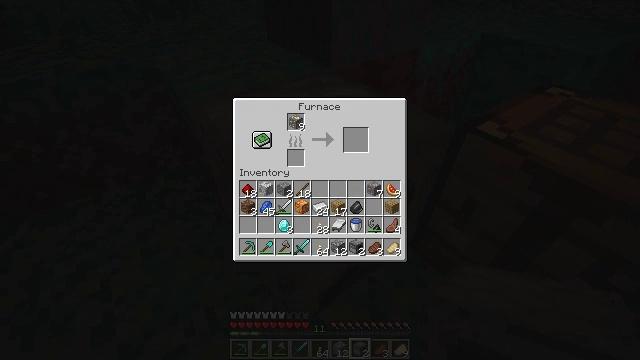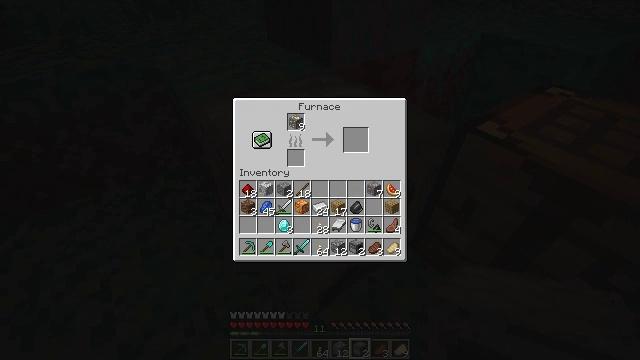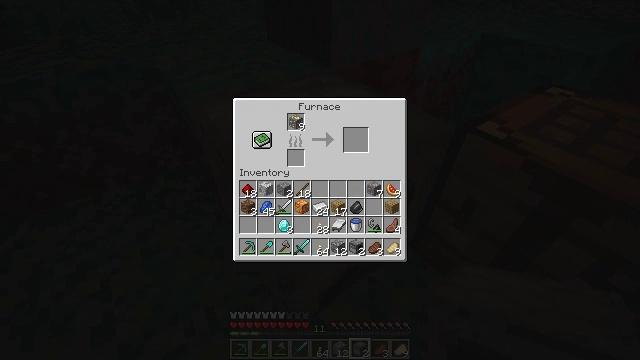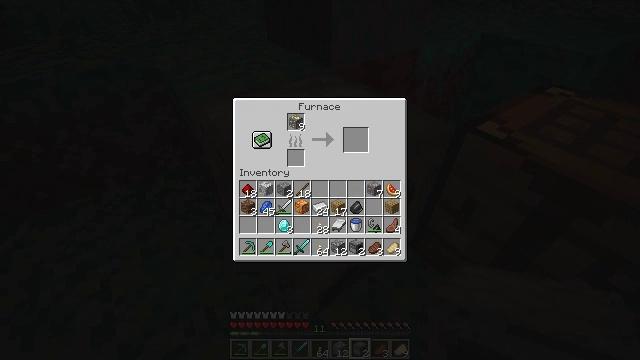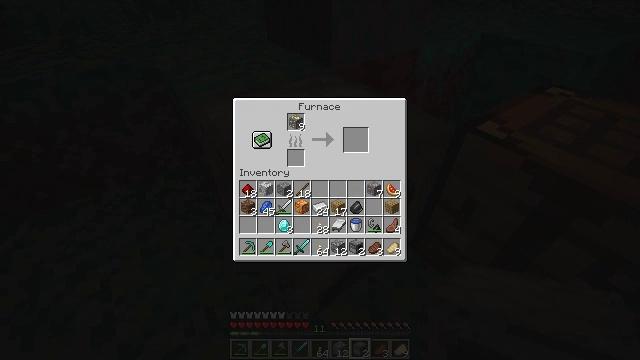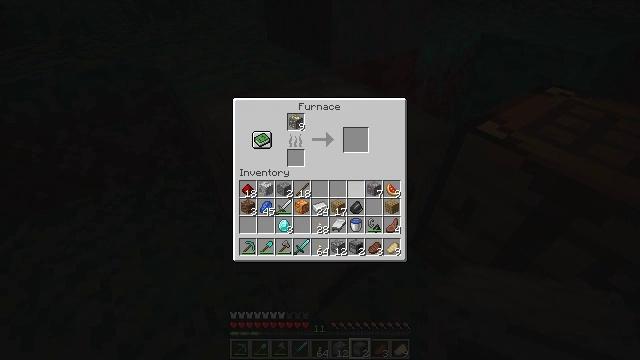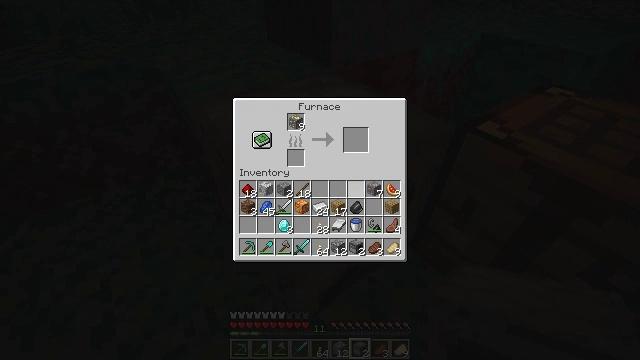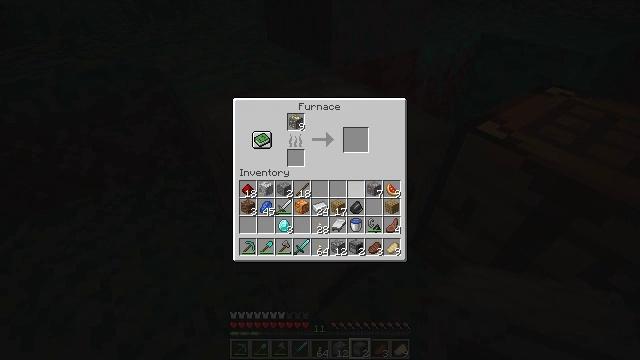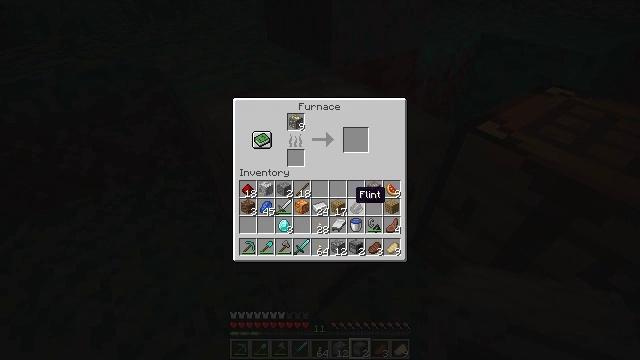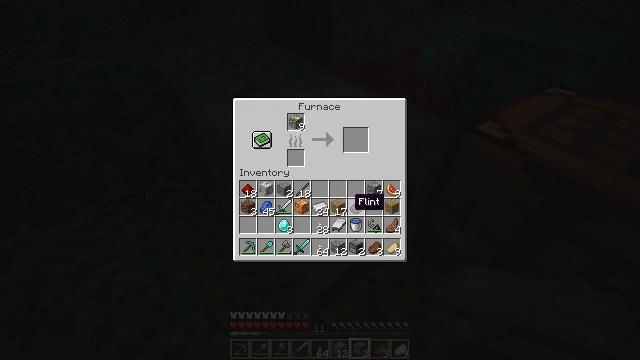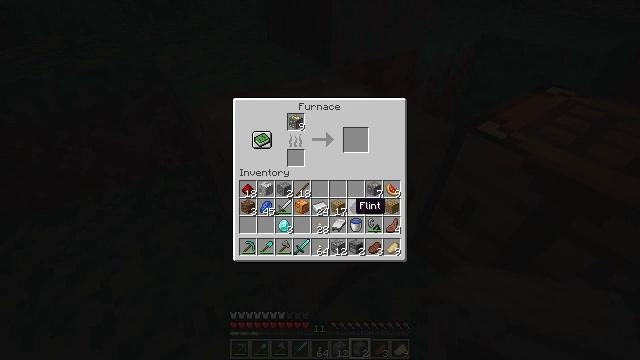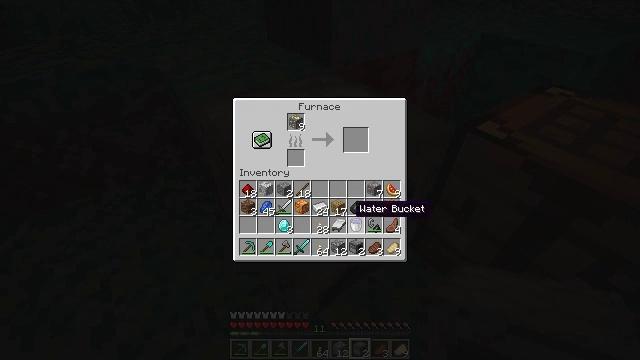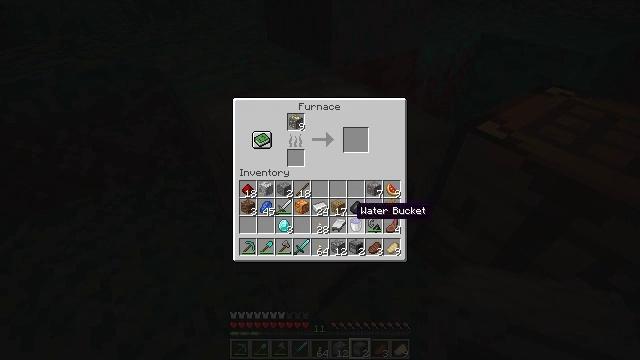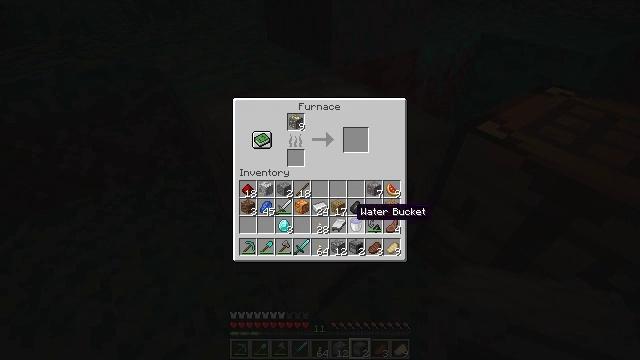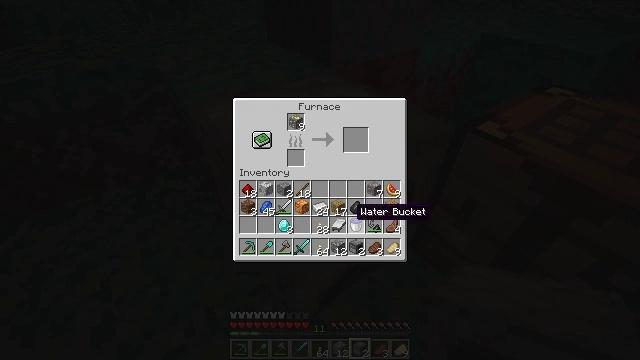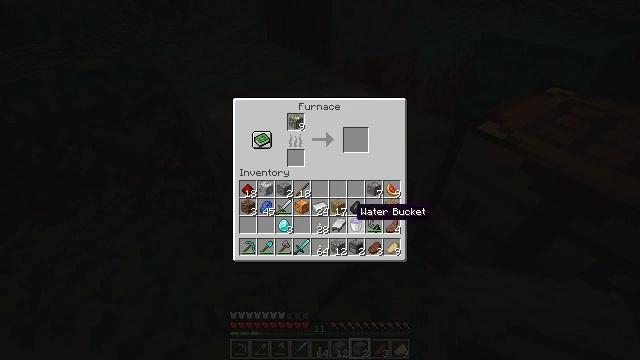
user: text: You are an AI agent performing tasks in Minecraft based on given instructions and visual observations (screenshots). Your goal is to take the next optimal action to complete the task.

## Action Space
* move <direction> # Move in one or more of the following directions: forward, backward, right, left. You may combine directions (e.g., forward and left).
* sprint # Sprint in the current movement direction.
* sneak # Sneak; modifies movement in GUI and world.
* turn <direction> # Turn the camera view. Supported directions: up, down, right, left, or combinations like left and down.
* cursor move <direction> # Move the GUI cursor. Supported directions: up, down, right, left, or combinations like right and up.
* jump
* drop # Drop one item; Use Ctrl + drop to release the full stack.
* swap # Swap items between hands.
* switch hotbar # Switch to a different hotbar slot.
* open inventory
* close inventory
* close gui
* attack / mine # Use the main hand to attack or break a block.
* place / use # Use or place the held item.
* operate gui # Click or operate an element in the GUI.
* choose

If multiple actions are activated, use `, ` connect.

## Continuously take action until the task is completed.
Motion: motion action
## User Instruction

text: Collect warped stem for crafting.
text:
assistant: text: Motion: cursor move right and down
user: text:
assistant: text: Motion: cursor move right and down
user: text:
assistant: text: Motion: cursor move right and down
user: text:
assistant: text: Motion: no_op
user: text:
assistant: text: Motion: no_op
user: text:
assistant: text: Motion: no_op
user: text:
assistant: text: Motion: cursor move down
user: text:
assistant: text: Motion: cursor move down
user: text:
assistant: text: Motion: cursor move down
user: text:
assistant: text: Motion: no_op
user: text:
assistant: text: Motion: no_op
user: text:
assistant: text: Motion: no_op
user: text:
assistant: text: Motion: no_op
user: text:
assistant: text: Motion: no_op
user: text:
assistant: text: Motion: no_op
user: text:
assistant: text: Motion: no_op
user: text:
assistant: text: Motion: no_op
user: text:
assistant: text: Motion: cursor move up
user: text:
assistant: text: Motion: cursor move left and up
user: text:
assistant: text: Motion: cursor move left
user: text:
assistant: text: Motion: no_op
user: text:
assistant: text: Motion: no_op
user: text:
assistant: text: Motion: cursor move up
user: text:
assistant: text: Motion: no_op
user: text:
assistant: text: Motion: no_op
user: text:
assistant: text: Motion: no_op
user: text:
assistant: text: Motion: cursor move down
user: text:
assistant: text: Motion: cursor move down
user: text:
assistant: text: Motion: no_op
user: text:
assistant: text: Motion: no_op